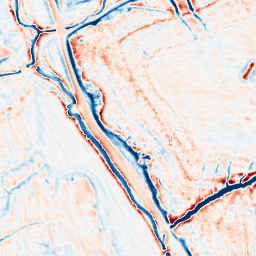
Category: edge_preserving
Decomposition family: bilateral
Decomposition parameters: d: 15
sigma_color: 50
sigma_space: 25
Upsampling method: fft_zeropad
Upsampling parameters: scale: 4
Upsampling scale: 4